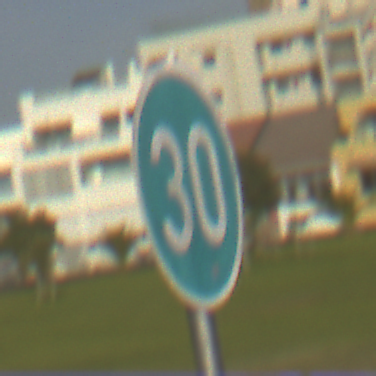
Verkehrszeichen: VorgeschriebeneMindestgeschwindigkeit
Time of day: MorningAfternoon
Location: Outdoor (Suburban)
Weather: PartlyCloudy
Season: NotSpecified
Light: Natural